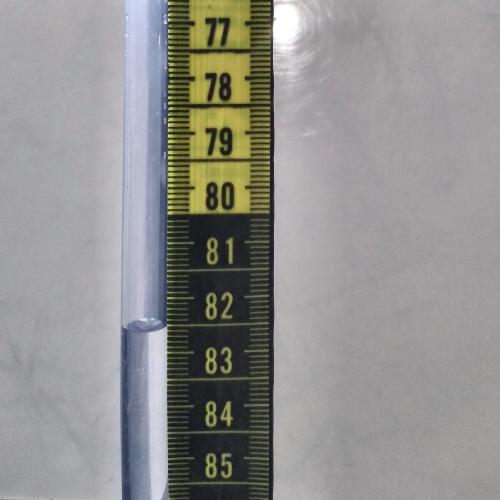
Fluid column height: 82.6 cm